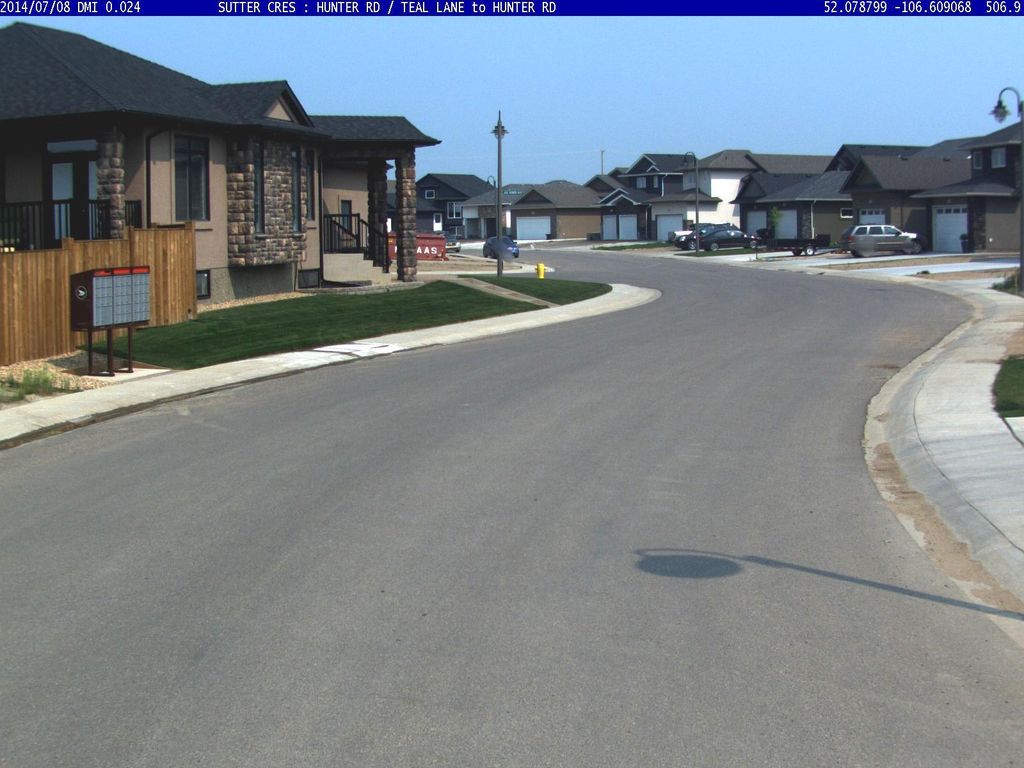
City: saskatoon